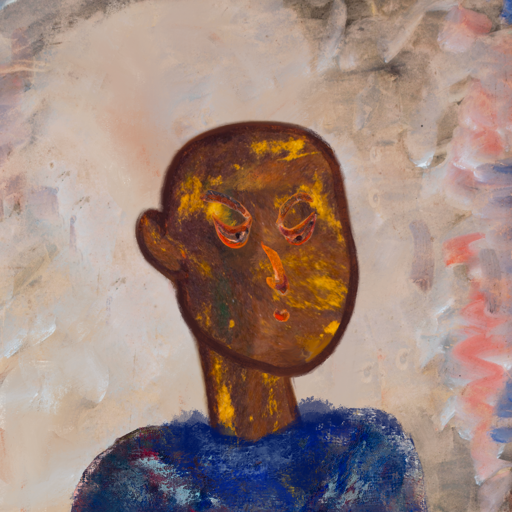
Background: Roy_Bahadur, Head And Neck Side: Comrade, Face Side: Hypocrite, Bust: Irani, Hair Side: Blank, Head Accessory: Blank, Second Necklace: Blank, Necklace: Blank, Baby: Blank